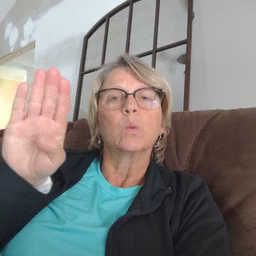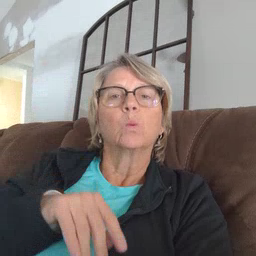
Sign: blue